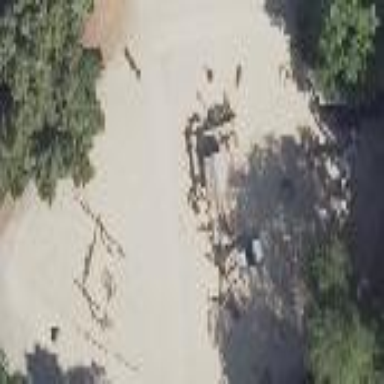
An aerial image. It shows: Sandpit at the playground.